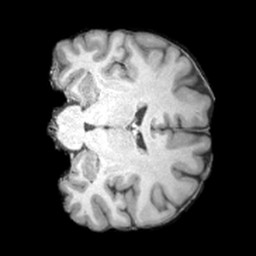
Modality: T1w
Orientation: coronal